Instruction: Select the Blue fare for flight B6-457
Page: flights
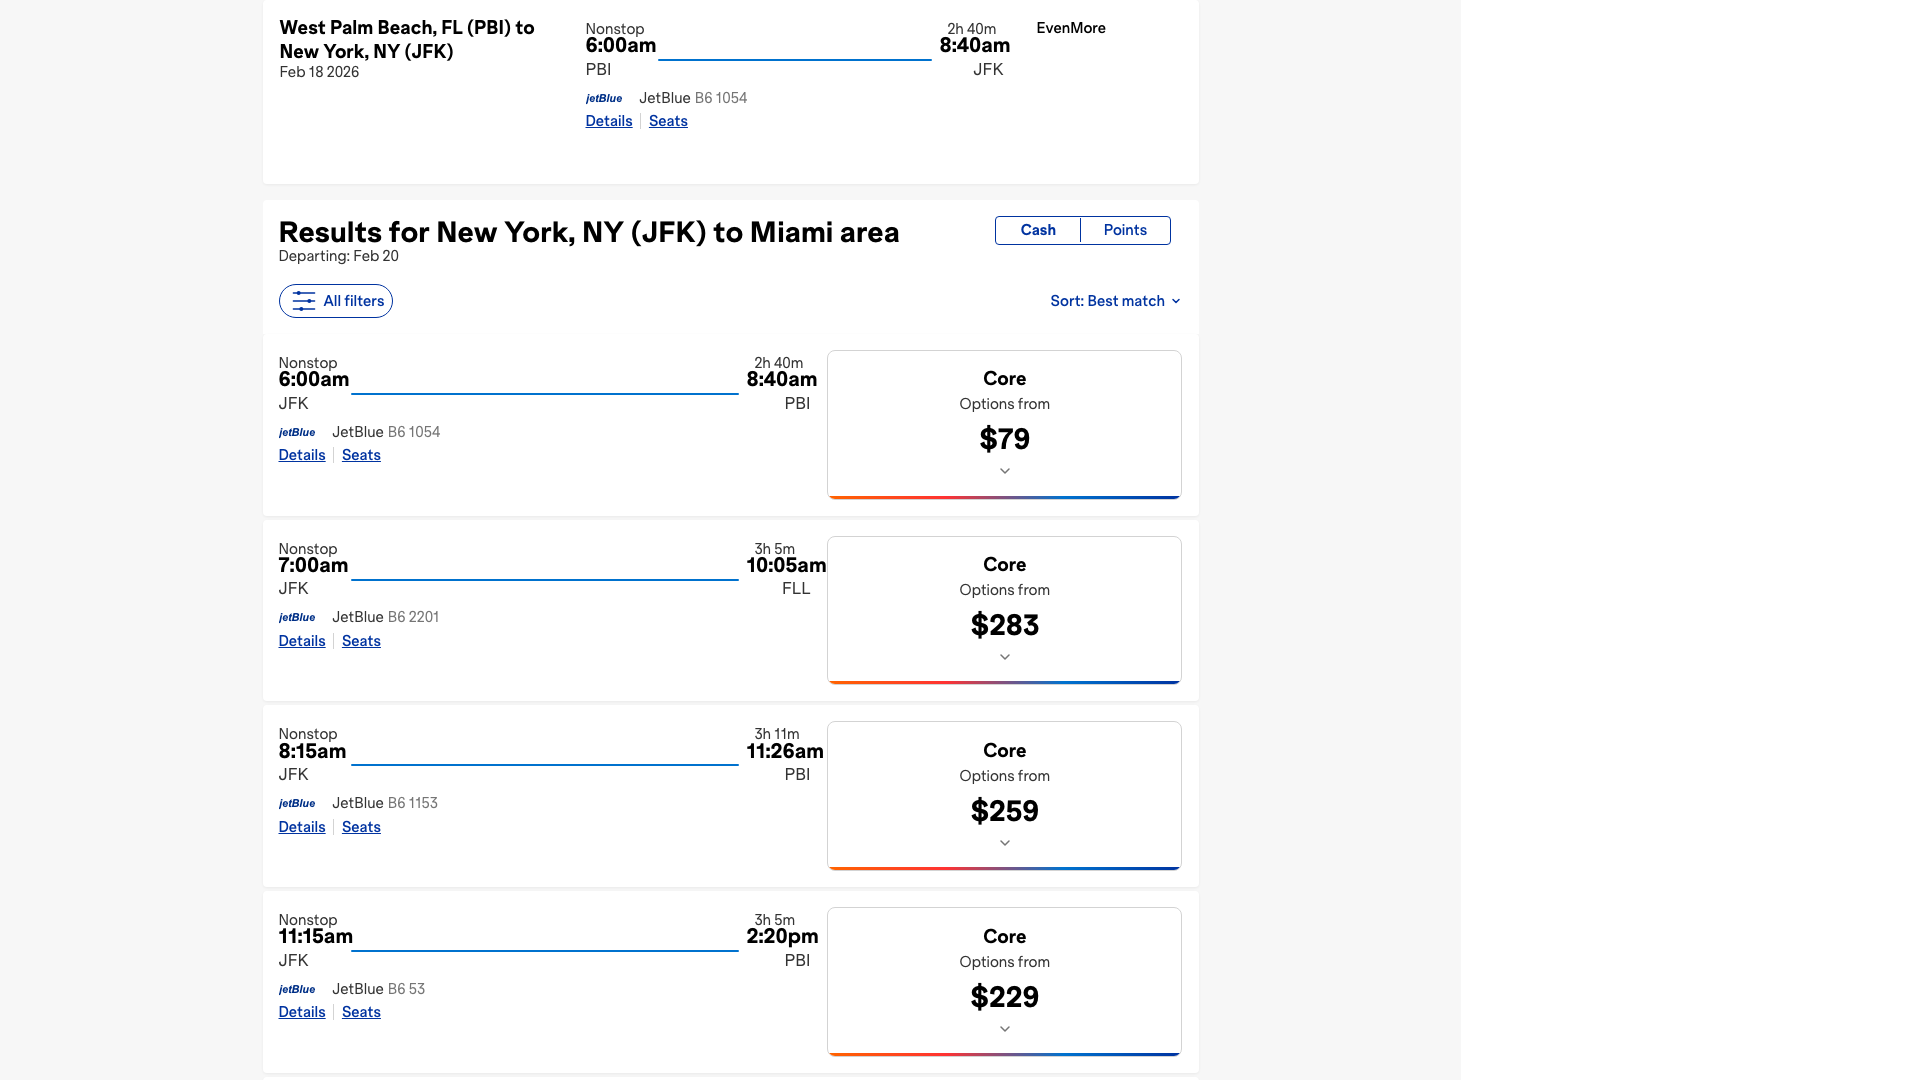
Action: click